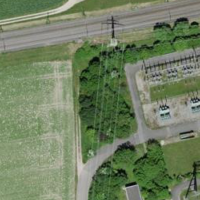
EUNIS habitat code: 55
Species observed at this site:
Turdus merula
Turdus philomelos
Parus major
Milvus milvus
Fringilla coelebs
Passer domesticus
Corvus corax
Columba palumbus